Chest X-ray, PA view. Patient: 39 years old, sex F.
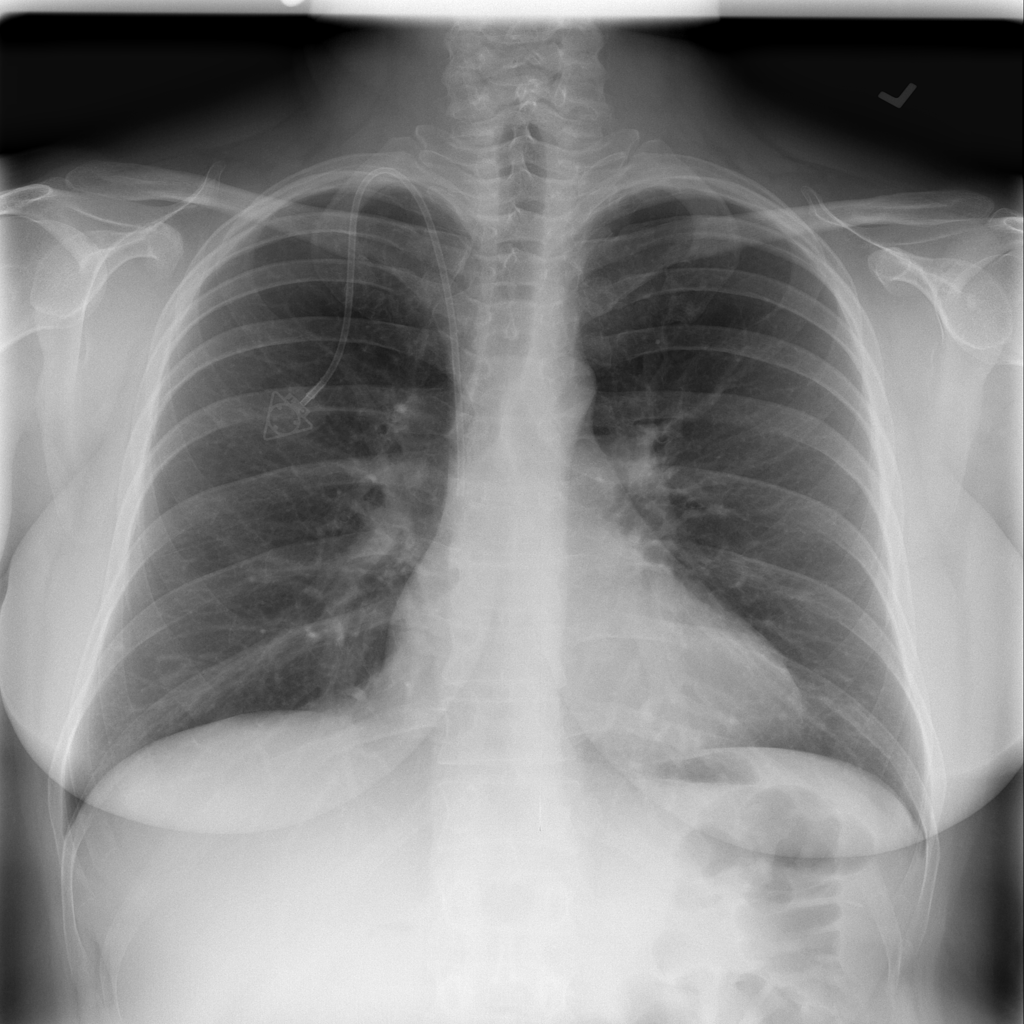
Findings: No Finding